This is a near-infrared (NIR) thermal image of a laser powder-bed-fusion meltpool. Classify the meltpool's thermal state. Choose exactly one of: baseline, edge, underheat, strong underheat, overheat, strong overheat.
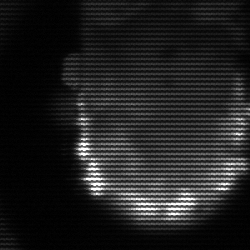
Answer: baseline